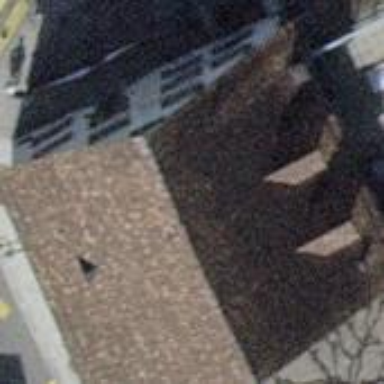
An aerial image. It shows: Building with gabled red roof.